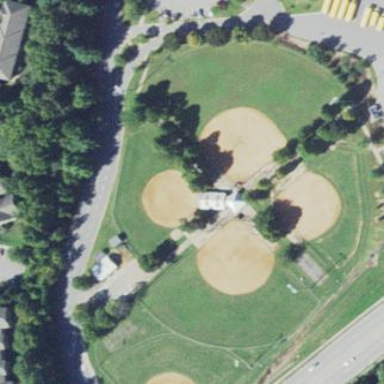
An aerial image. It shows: Softball pitch for leisure land activities.